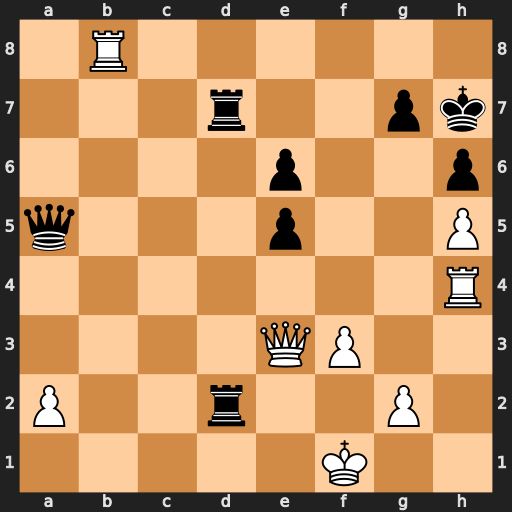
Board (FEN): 1R6/3r2pk/4p2p/q3p2P/7R/4QP2/P2r2P1/5K2
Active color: w
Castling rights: -
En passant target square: -
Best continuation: Qe4+ g6 Qxg6#